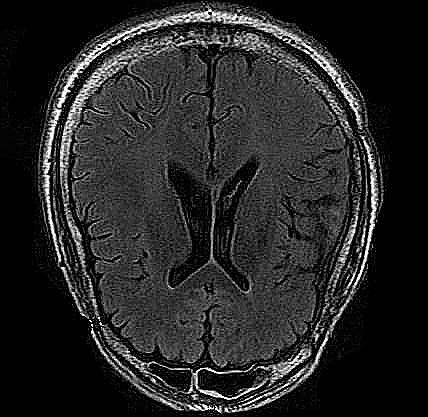
Label: notumor